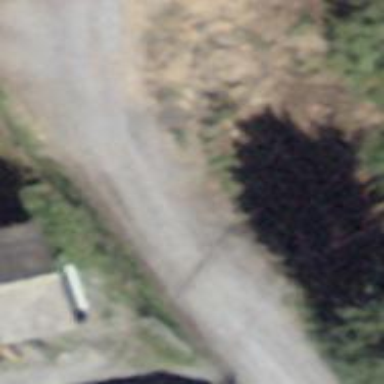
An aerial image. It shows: Track with grade 1 quality.